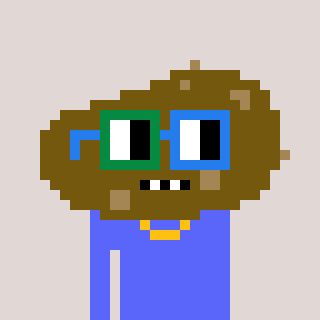
a pixel art character with square green and blue glasses, a potato-shaped head and a purple-colored body on a warm background